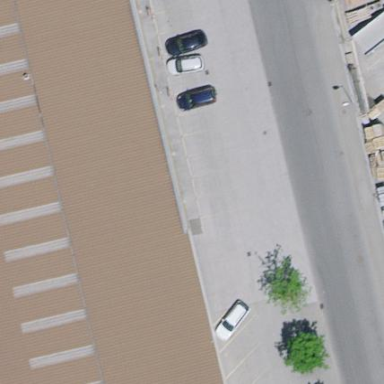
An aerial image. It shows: Street side parking area.